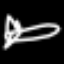
Label: airplane